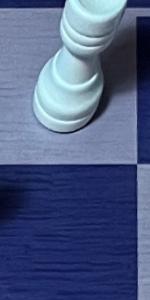
Label: Empty